Question: i want to know how i can draw ellipse with the three points marked in the qgraphicsscene . say if the user selects three points in the scene using mousePress i will highlight the pressed points with marks . now using the the three marks i have to draw an ellipse around the three marks or making the points as a boundary for the ellipse i draw .
for implementation painterpath drawEllipse will work ..?
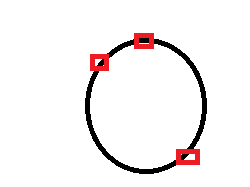
Answer: I have worked on a similar problem with PySide. You can easily adapt this code in C++:
'''
def paintEvent( self, ev ):
painter = QPainter( self )
painter.setPen( QPen( Qt.red, 4 ) )
painter.drawPoint( self.a )
painter.drawPoint( self.b )
painter.drawPoint( self.c )
# 1. Find the long axis.
maxL = max( QLineF( self.a, self.b ), QLineF( self.a, self.c ), QLineF( self.b, self.c ), key=lambda x: x.length() )
center = maxL.pointAt( 0.5 )
# 2. Find the small axis
if maxL == QLineF( self.a, self.b ):
c = self.c
elif maxL == QLineF( self.a, self.c ):
c = self.b
else:
c = self.a
w = maxL.length()
h = QLineF( c, center ).length() * 2.0
# 3. Define the bounding rect for our ellipse
rect = QRect( -w/2.0, -h/2.0, w, h )
# 4. Rotate the painter and draw the ellipse
painter.translate( center.x(), center.y() )
painter.rotate( -maxL.angle() )
painter.setPen( Qt.black )
painter.drawEllipse( rect )
'''
The goal is to calculate the bounding rectangle of the ellipse considering that the three points are the ends of the two axis.
So, the first step find the longer axis. The second step finds the small axis.
The rectangle is defined by the axis lengths and we just need to rotate the painter to draw our ellipse.
A better solution should exist but the mine seems to work, for the moment...
Edit: It's quick and dirty. So, it will not work for a lot of cases.
A better solution would use the property: for each point on the ellipse, the sum of distance between the point and two static points is constant.
So, you can calcuate this distance and determine the two other points and determine the two axis.